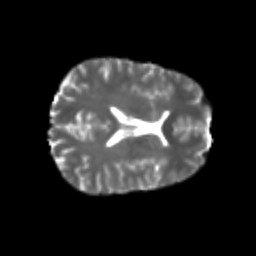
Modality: T2w
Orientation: axial
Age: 25
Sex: female
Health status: healthy
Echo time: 0.074 s